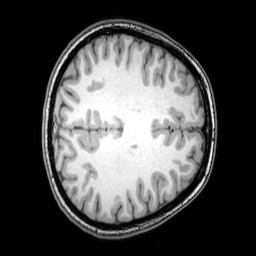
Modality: T1w
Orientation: axial
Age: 26
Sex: female
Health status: healthy
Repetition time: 0.081 s
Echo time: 0.037 s